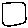
Label: square